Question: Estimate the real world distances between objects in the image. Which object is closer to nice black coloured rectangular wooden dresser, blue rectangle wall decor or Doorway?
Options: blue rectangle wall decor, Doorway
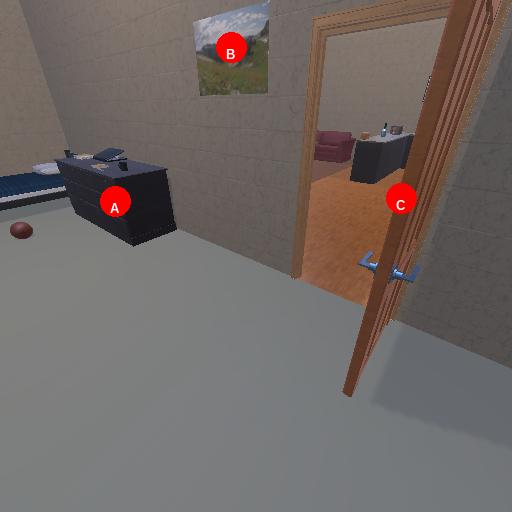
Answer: blue rectangle wall decor